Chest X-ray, AP view. Patient: 63 years old, sex F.
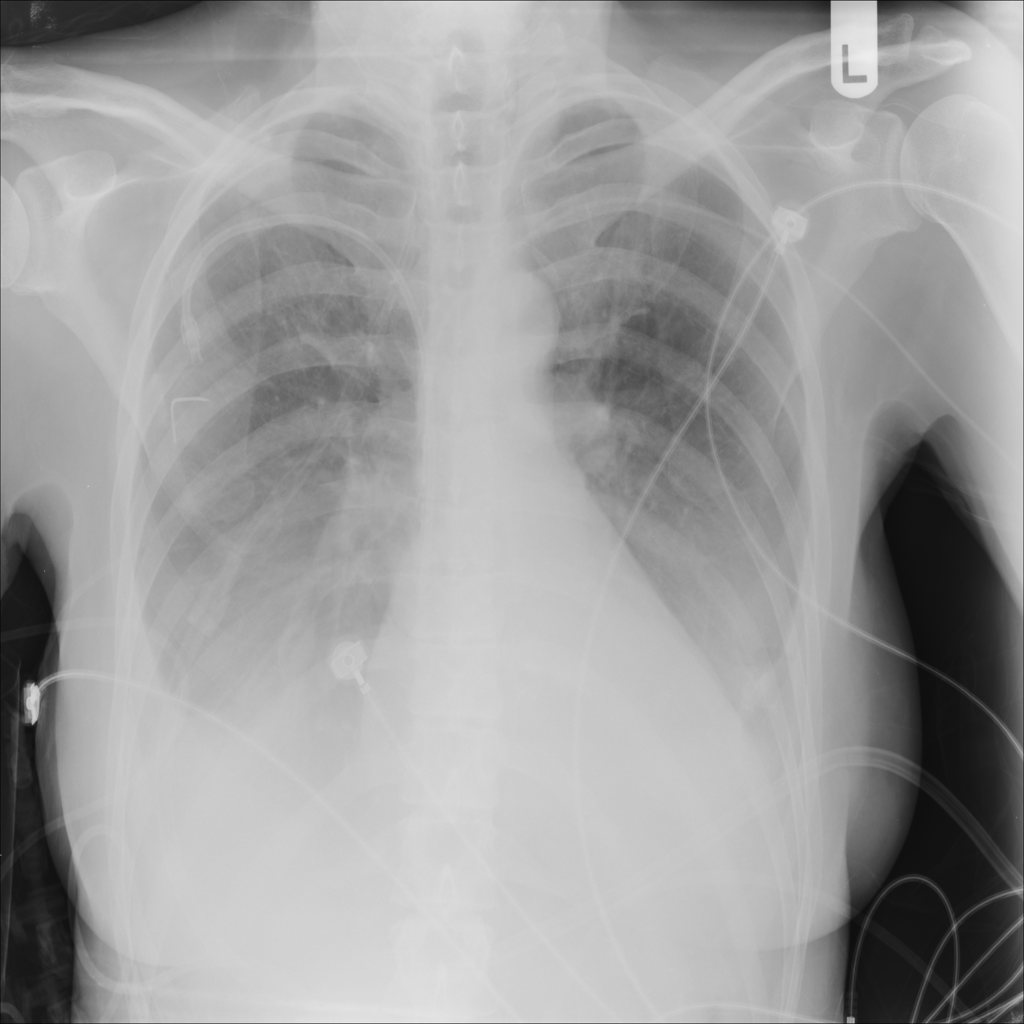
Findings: Effusion